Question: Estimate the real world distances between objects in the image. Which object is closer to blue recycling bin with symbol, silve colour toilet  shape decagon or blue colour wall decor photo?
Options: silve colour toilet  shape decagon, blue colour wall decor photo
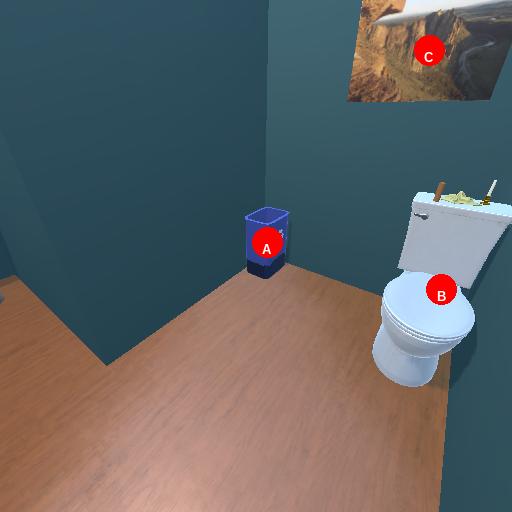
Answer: silve colour toilet  shape decagon